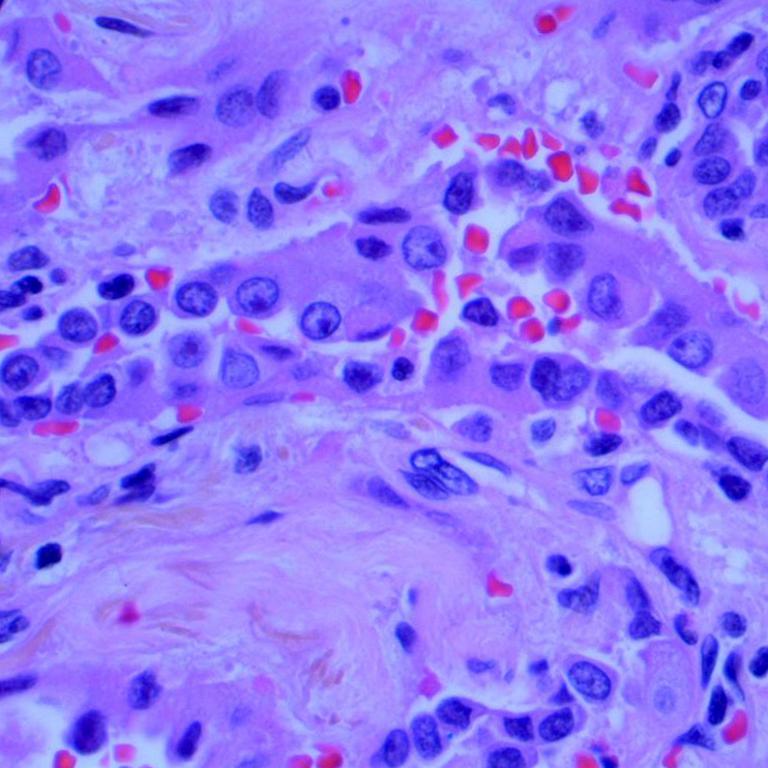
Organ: lung
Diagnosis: adenocarcinomas